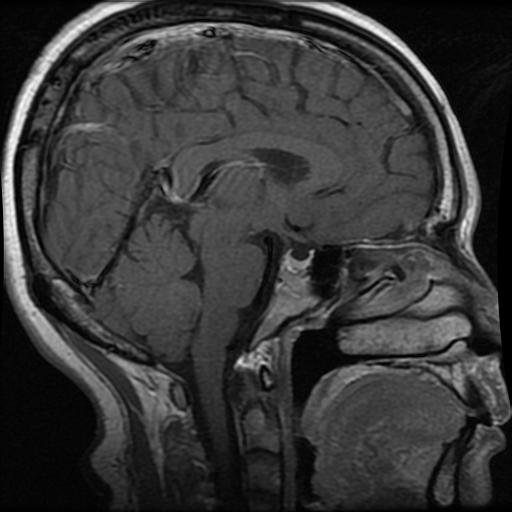
Label: pituitary